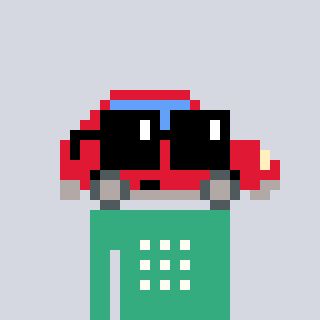
a pixel art character with square black sunglasses, a car-shaped head and a teal-colored body on a cool background